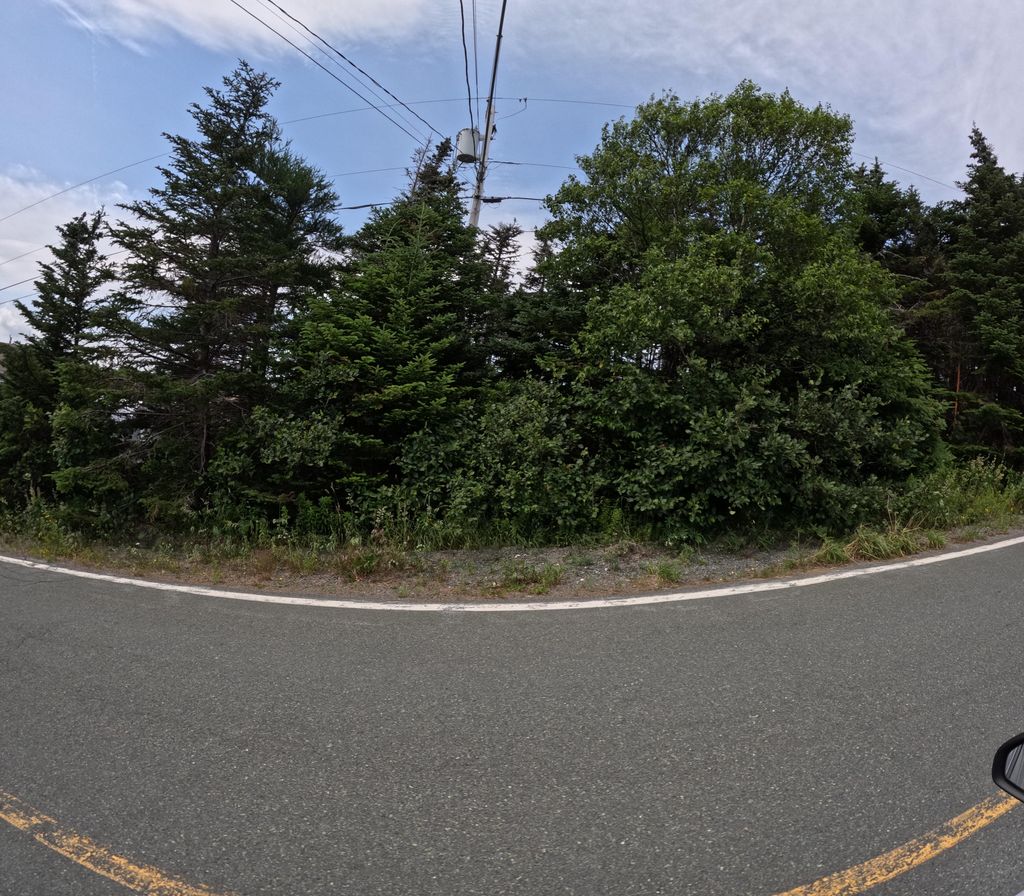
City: st_johns